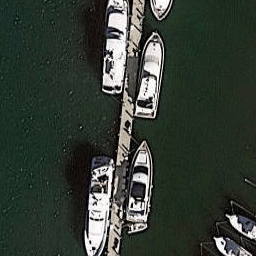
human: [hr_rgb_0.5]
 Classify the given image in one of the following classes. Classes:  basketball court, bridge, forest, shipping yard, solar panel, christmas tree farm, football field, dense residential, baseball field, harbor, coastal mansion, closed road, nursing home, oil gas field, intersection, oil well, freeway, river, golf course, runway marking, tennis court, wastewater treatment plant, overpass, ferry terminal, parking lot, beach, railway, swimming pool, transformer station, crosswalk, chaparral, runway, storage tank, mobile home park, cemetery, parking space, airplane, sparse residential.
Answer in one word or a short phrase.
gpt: harbor